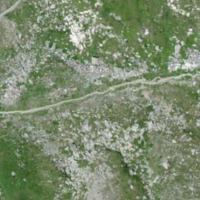
EUNIS habitat code: 31
Species observed at this site:
Geum montanum
Hedysarum hedysaroides